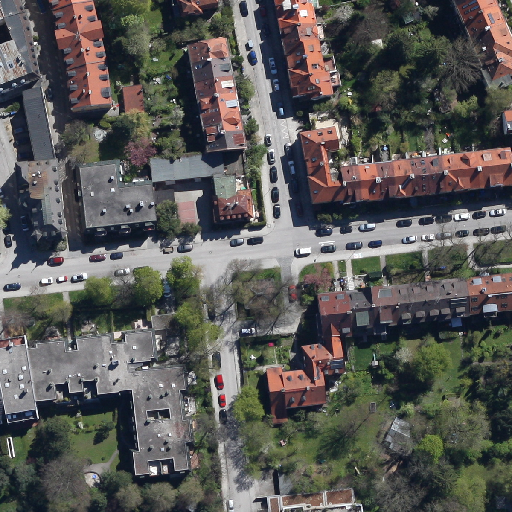
Referring expression: vehicle